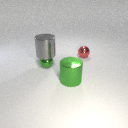
large green metal cylinder in front of small red metal sphere